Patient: sex M, age 60
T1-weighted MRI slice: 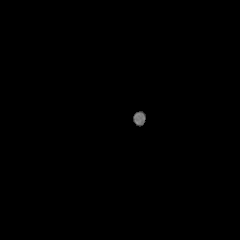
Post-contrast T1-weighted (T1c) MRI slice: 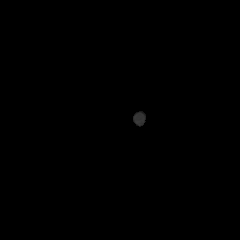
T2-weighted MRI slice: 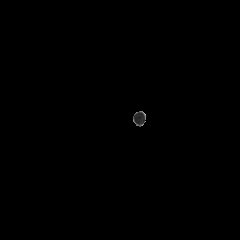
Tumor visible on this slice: no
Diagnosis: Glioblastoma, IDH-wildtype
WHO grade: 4